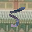
Label: 5